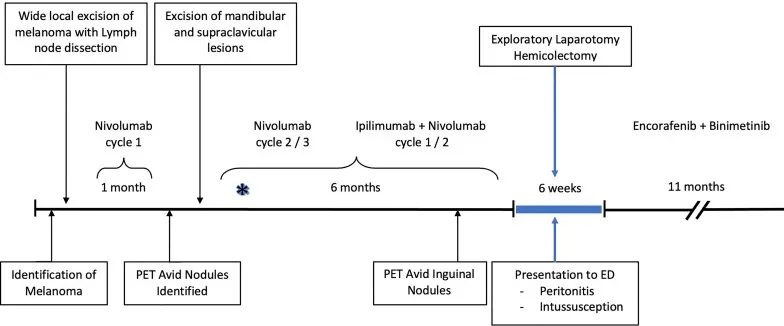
Timeline of diagnostics and treatment of melanoma and subsequent severe colitis resulting in surgery. The asterisk reflects when the patient first noticed colitis symptoms. The PET, positron emission tomography; ED, Emergency department.
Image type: chart (chart)